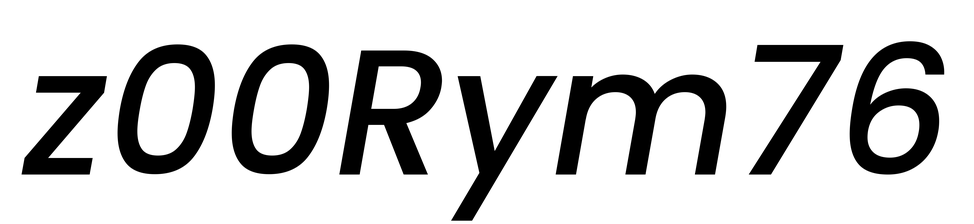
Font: Poppins-MediumItalic